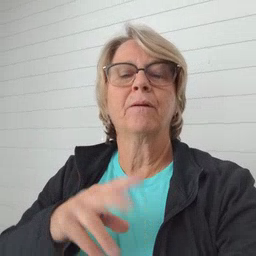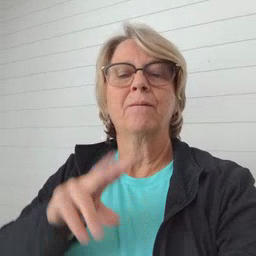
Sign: see